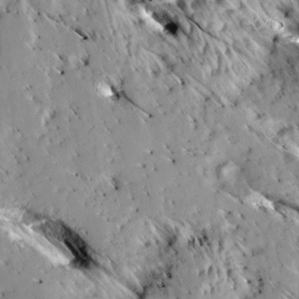
Label: non_frost